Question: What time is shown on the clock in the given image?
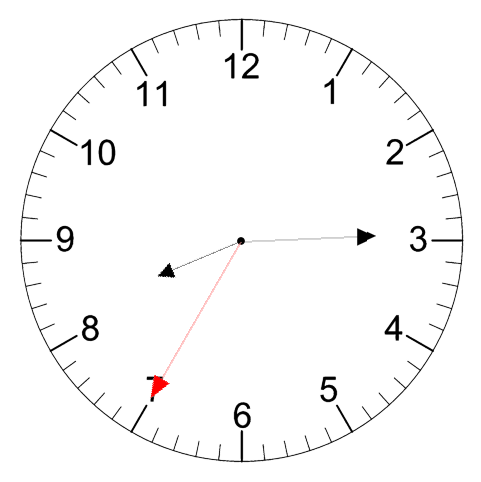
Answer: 08:14:35